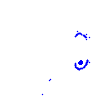
Particle: electron